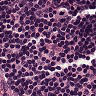
Metastatic tissue present: no